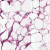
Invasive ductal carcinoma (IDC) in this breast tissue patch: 0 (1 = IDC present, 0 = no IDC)